Question: Suppose I am working on an application that allows any user to create quizzes and assign them to any other user. The question and the answer of those quizzes should be recorded.
The goal of the application is to be able to recreate the quiz at that particular moment in time and show the answers that a particular user selected. I realize I am missing datefields but before I do that here what I want help on!
# How do I deal with the fact that users can create quizzes with 1 question and another user decides to create 100 questions each of random types? .
Should I create a columns in the QuizResults table that can store each type of questiopn?
Should I serialize all the answer in one column? What should I do?
Some obvious things that are worth mentioning:
-
-
-
-

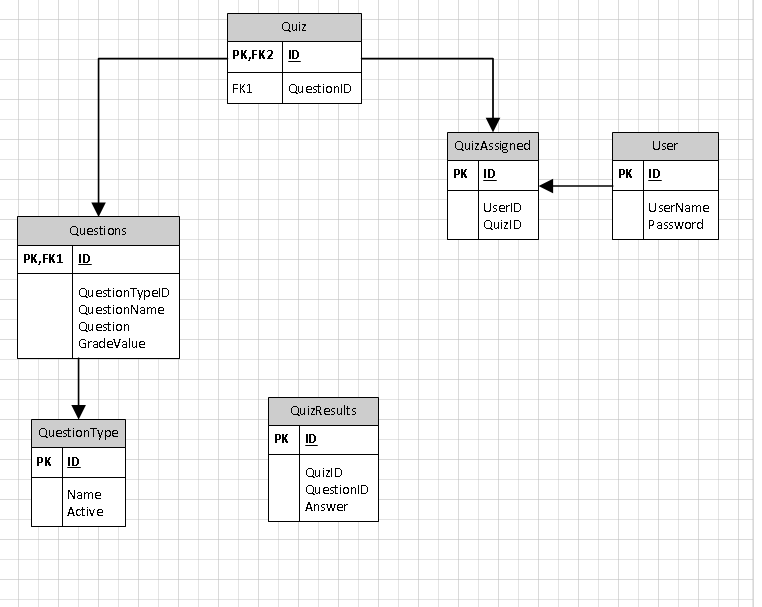
Answer: I would strongly encourage you to least take a look at non-relational databases for this type of design.
I am saying this as two-decades user of relational technology, not an anti-SQL fanatic.
I have learned in the past that these survey oriented applications that have to offer flexibility in terms of both content and the flow and the intricacy of the organization of questions are better served by either document stores such as <URL>.
You can manage both "randomness" or variation of the structure of the answers through meta-data attached to the content, and you can also address versioning which is frequently problem with surveys.
Ultimately, even if you are using relational database I would suggest looking into content-management system addons.
Just an opinion.